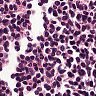
Metastatic tissue present: no